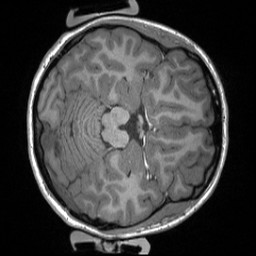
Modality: T1w
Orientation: axial